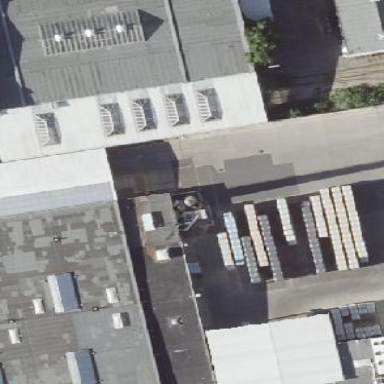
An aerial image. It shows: Commercial building.